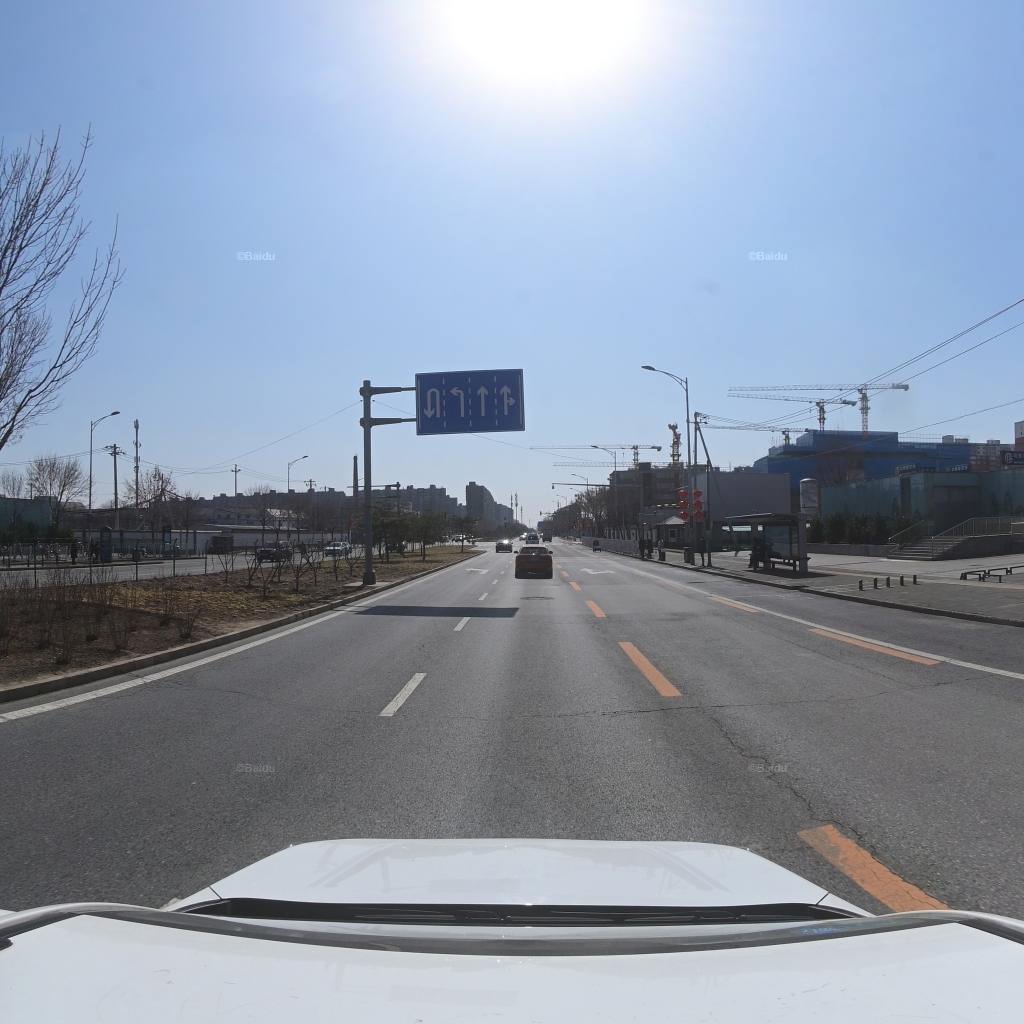
Region: Fengtai
Road damage annotations: longitudinal crack, transverse crack, longitudinal crack